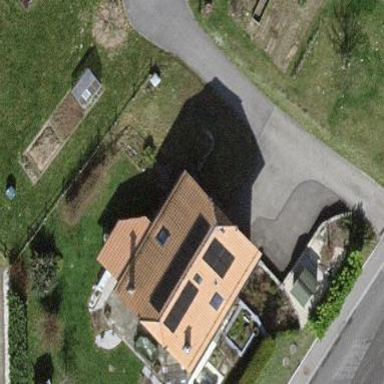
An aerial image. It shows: Simple and straightforward house.